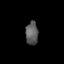
Tissue: prostate
Cell type: T cells
Senescence score: 0.3193
Nuclear area (px): 280
Mean DAPI intensity: 92.846